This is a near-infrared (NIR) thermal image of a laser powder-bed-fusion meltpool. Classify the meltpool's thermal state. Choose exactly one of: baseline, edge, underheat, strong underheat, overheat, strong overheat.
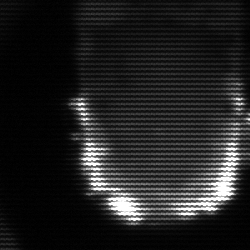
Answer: baseline